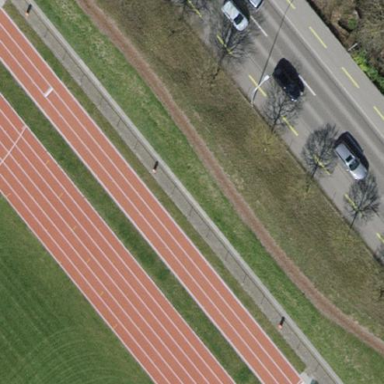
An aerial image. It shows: Athletics pitch designated for leisure land.